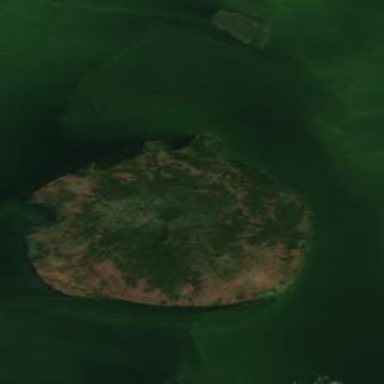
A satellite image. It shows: Island.